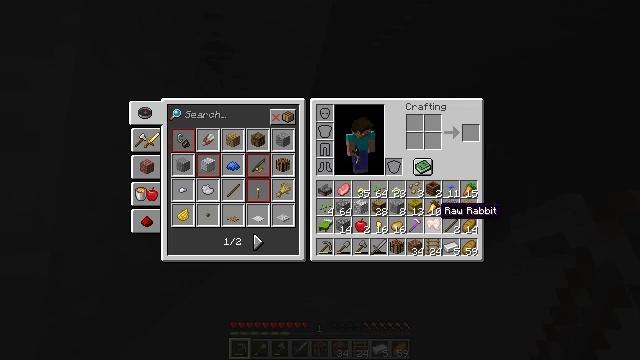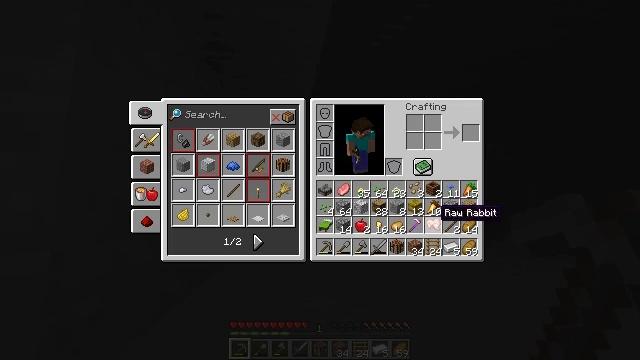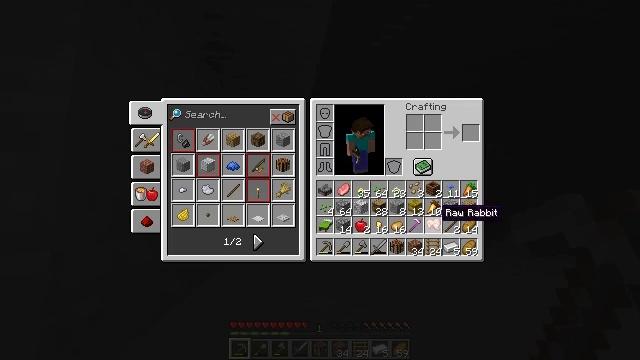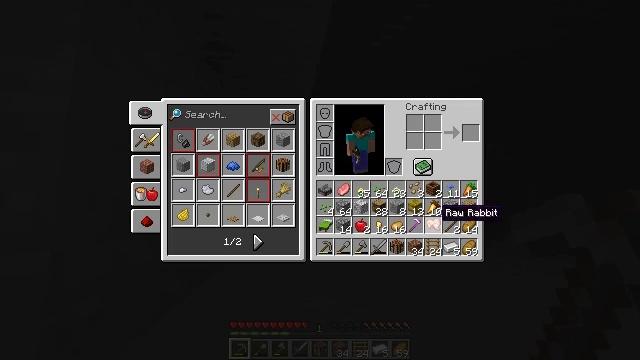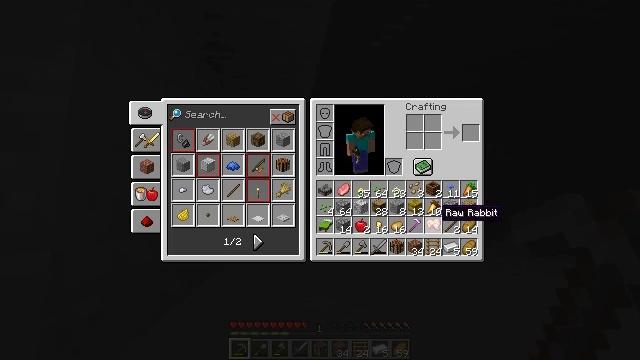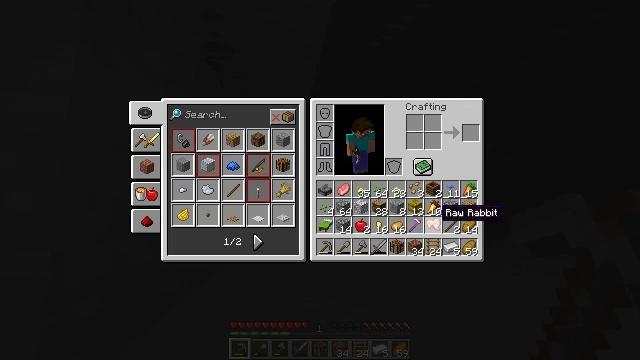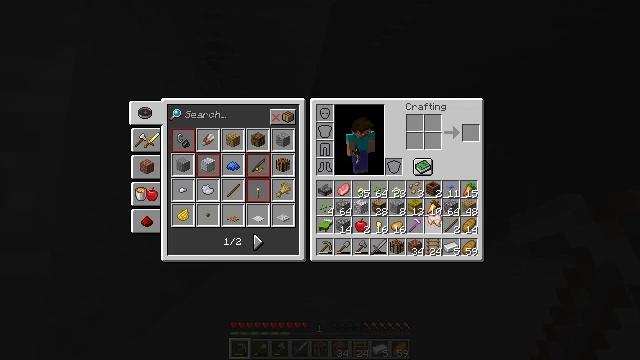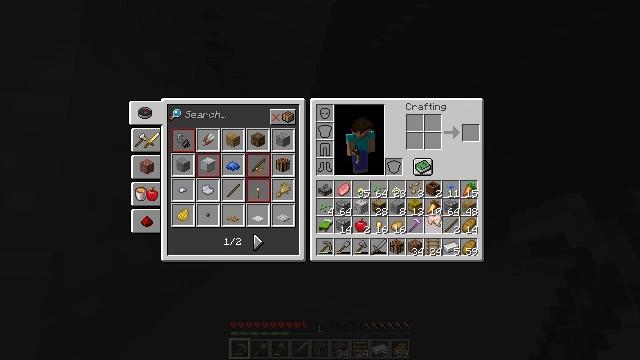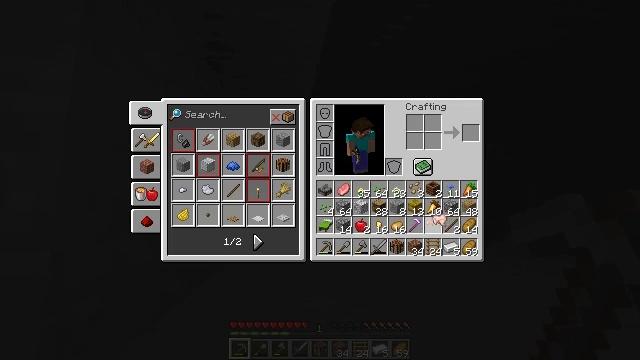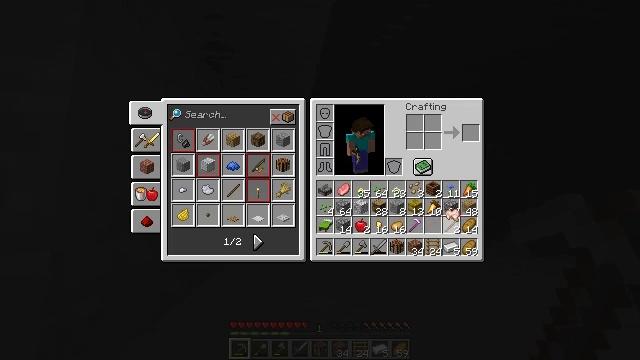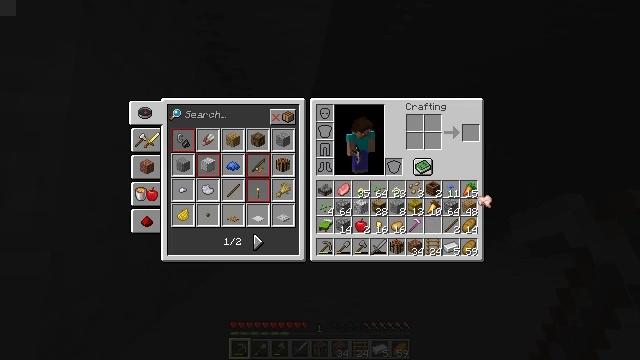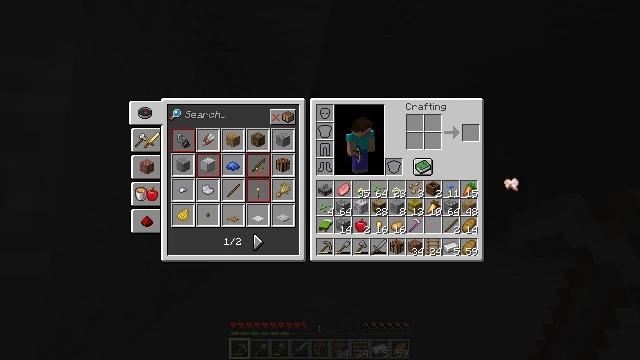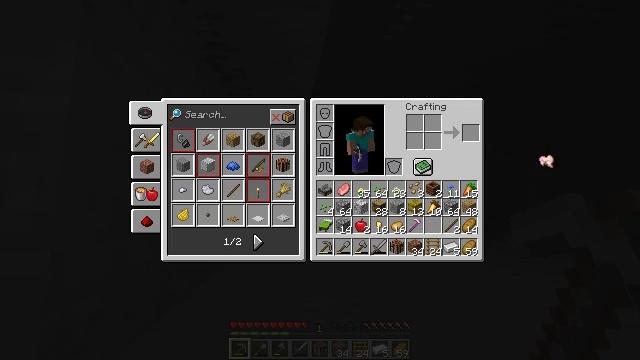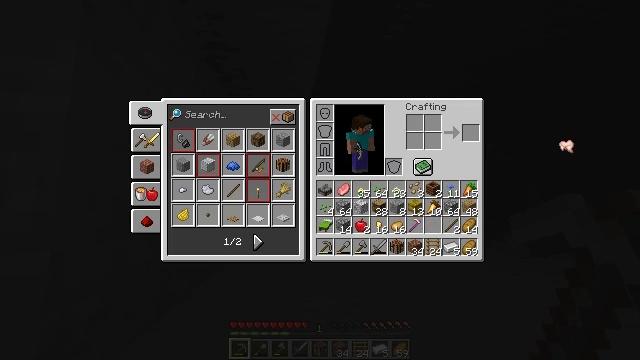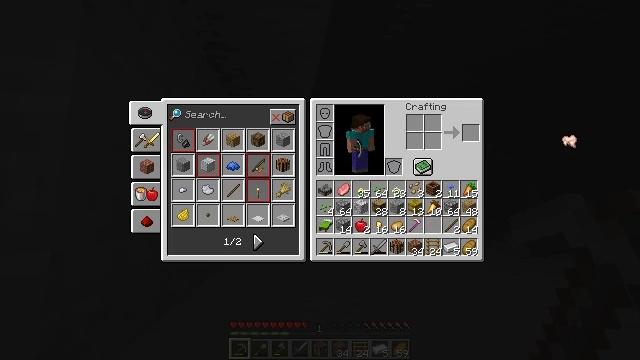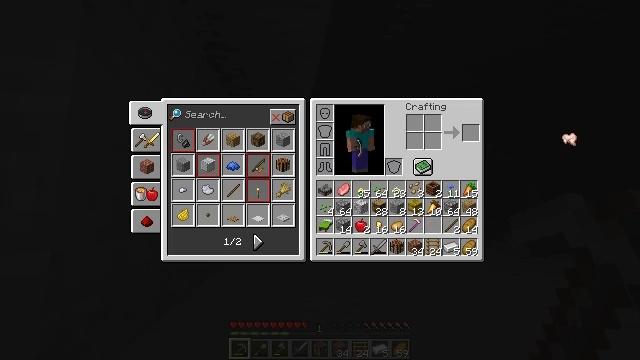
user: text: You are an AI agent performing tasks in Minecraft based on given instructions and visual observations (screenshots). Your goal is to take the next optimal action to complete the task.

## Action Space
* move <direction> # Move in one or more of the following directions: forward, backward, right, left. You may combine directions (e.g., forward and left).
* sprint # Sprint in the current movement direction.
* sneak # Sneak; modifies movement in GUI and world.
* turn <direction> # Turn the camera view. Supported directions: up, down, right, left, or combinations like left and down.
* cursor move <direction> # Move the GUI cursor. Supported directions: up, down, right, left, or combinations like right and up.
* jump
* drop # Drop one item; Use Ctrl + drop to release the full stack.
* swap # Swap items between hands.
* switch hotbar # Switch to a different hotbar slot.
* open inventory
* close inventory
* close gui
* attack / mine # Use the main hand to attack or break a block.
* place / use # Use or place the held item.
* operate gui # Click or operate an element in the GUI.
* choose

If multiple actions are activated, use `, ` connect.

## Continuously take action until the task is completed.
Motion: motion action
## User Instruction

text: Remove a rabbit from the inventory.
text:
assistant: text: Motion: no_op
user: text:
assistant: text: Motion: no_op
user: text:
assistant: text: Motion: no_op
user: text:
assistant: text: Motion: no_op
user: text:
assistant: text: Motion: no_op
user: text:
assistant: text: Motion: operate gui
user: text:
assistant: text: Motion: operate gui
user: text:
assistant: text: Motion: operate gui
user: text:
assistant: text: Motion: cursor move right
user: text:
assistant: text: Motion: cursor move right and up
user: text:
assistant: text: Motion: cursor move right and up
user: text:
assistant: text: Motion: cursor move right and up
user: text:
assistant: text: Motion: cursor move right and up
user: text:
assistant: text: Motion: no_op
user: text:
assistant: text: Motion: no_op
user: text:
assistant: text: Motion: no_op
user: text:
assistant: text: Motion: cursor move left
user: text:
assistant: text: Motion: cursor move left
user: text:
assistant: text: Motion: no_op
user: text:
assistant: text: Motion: no_op
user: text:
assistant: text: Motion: no_op
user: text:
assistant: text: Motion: no_op
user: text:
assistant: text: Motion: no_op
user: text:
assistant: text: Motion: no_op
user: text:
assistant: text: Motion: no_op
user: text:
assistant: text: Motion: no_op
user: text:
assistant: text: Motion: no_op
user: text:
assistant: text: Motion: operate gui
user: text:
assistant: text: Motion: operate gui
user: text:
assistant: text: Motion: operate gui